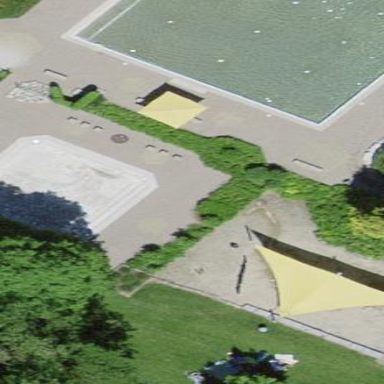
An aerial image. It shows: Swimming pool located in leisure land.